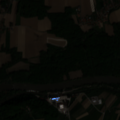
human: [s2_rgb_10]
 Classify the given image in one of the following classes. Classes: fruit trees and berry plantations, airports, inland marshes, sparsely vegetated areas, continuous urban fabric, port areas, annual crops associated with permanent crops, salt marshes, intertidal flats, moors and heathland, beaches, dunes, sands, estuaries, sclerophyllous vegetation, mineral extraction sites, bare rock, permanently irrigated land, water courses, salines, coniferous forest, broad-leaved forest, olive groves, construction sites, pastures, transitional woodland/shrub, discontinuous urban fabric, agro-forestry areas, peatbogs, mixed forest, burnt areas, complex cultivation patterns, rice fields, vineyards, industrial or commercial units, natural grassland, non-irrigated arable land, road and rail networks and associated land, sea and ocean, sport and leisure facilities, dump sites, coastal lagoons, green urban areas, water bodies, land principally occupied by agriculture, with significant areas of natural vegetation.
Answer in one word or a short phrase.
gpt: discontinuous urban fabric, non-irrigated arable land, complex cultivation patterns, land principally occupied by agriculture, with significant areas of natural vegetation, broad-leaved forest, mixed forest, water courses